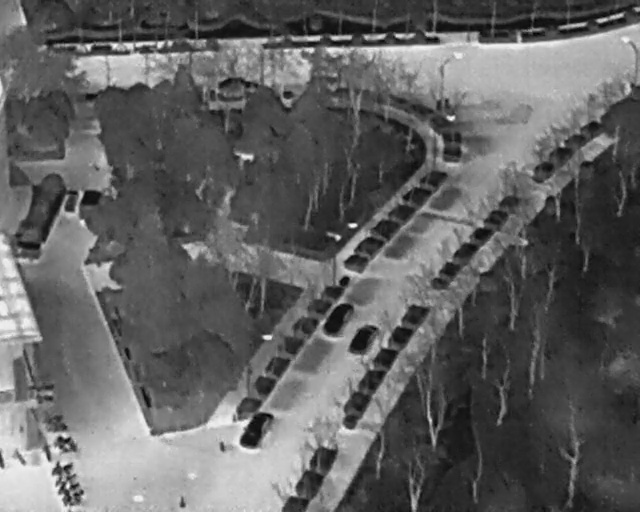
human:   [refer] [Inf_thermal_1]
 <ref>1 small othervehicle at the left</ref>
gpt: <box>[[11, 37, 16, 41, 14]]</box>

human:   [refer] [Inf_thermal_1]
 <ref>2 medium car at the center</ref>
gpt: <box>[[53, 63, 59, 68, 25], [49, 59, 56, 64, 25]]</box>

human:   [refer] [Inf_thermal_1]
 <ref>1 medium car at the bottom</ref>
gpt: <box>[[36, 81, 43, 86, 25]]</box>

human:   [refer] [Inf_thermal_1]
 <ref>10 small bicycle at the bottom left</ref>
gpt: <box>[[6, 73, 7, 78, 175], [6, 75, 7, 79, 175], [7, 79, 9, 83, 170], [8, 81, 9, 85, 170], [8, 83, 10, 88, 170], [9, 85, 11, 89, 170], [9, 90, 10, 95, 159], [5, 87, 9, 89, 162], [1, 87, 4, 89, 146], [-1, 88, 2, 89, 2]]</box>

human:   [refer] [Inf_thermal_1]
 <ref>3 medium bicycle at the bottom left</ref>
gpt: <box>[[8, 88, 10, 93, 170], [9, 92, 11, 97, 162], [10, 94, 12, 99, 162]]</box>